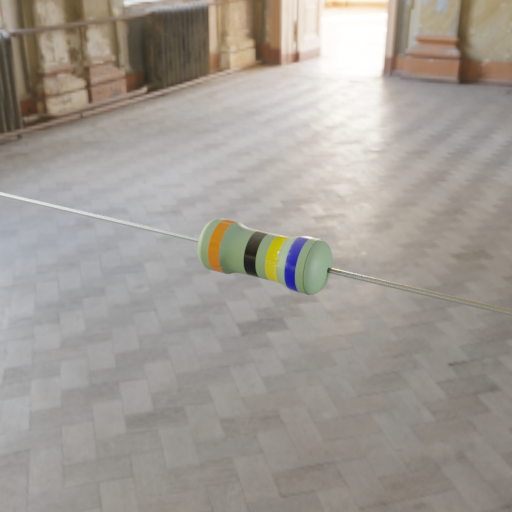
Resistor colour bands (in order): orange, black, yellow, blue